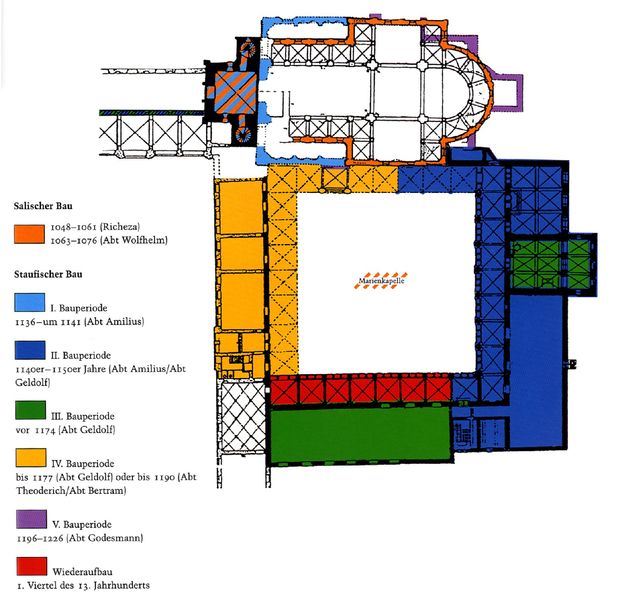
Titel: Der Romanische Kapitelsaal der Abtei Brauweiler
Standort: Brauweiler (EU - D - NRW)
Schlagwörter: blau, gelb, grün, skizze, zeichnung, gebäude, rot, schloss, kirche, farben, mauer, farbe, hof, platz, zahlen, eingang, entwurf, kathedrale, mauern, kapelle, plan, abtei, bau, legende, basilika, grundriss, bauplan, übersicht, wiederaufbau, salisch, bauperiode, bauperioden, baupersioden, perioden, staufischer, salischer, staufischer bau, salischer bau